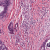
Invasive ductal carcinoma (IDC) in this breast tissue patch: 1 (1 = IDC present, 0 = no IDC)